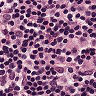
Metastatic tissue present: no